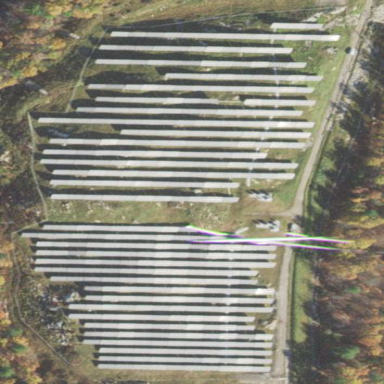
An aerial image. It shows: Fence surrounds solar photovoltaic panel power plant. The plant generates electricity.